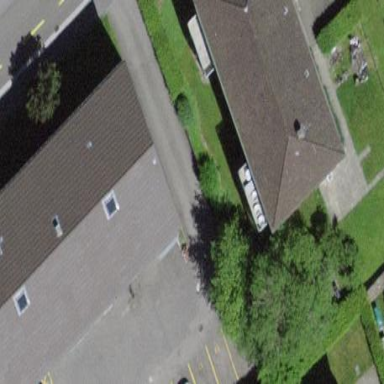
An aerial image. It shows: Hipped roof apartments building with roof tiles.